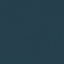
Land use / land cover class: SeaLake